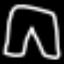
Label: pants